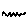
Label: zigzag